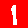
Digit: 1